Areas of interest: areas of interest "Century Square"
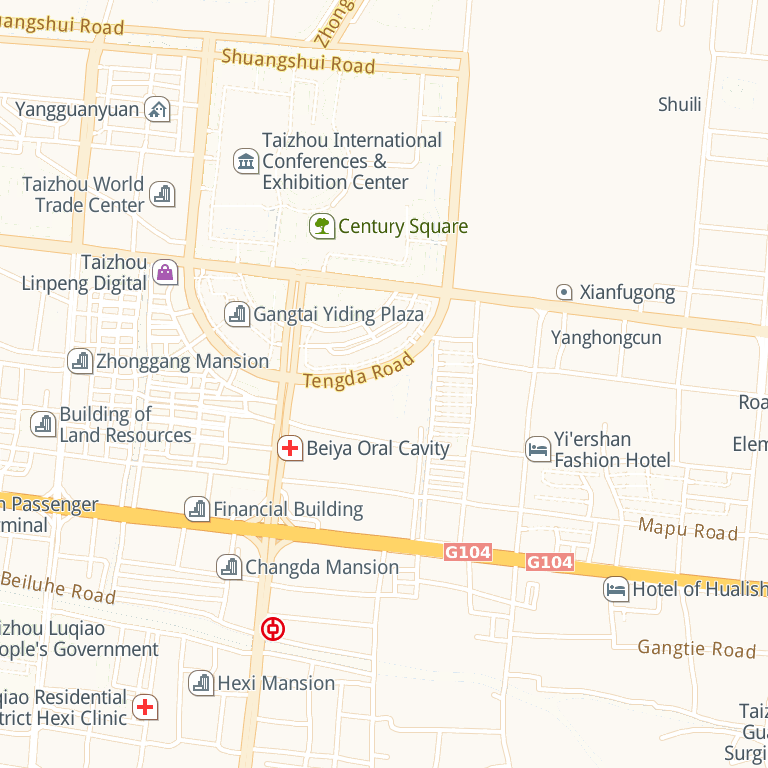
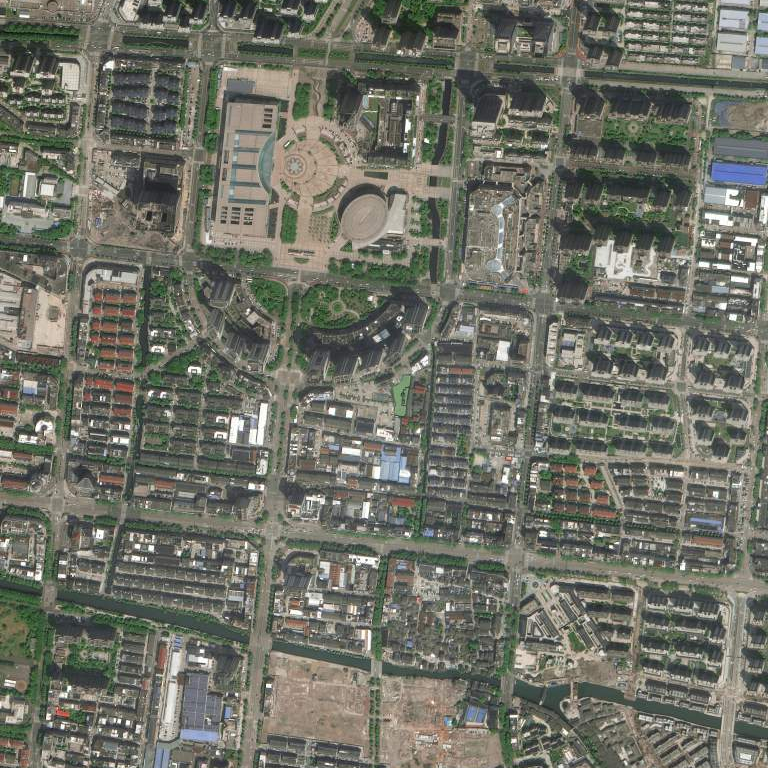